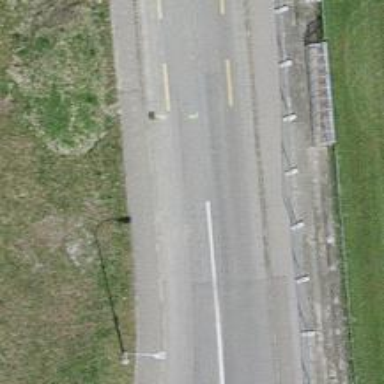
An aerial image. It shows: Unclassified road with designated cycle lane.